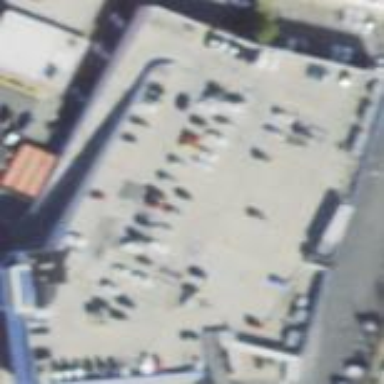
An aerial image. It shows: Rooftop parking area at retail mall.